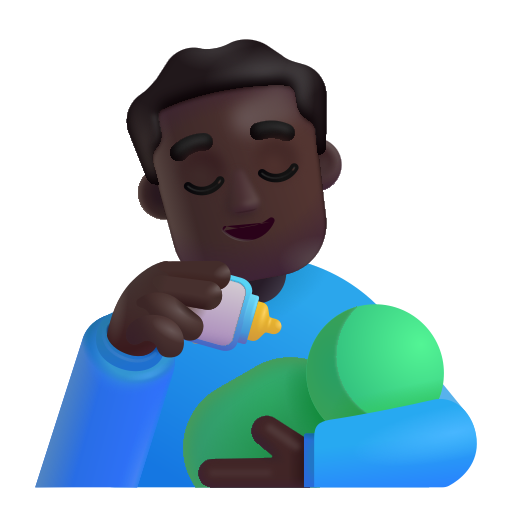
man feeding baby color dark